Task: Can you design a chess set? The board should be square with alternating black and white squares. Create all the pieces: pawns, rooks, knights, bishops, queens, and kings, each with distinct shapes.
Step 1806:
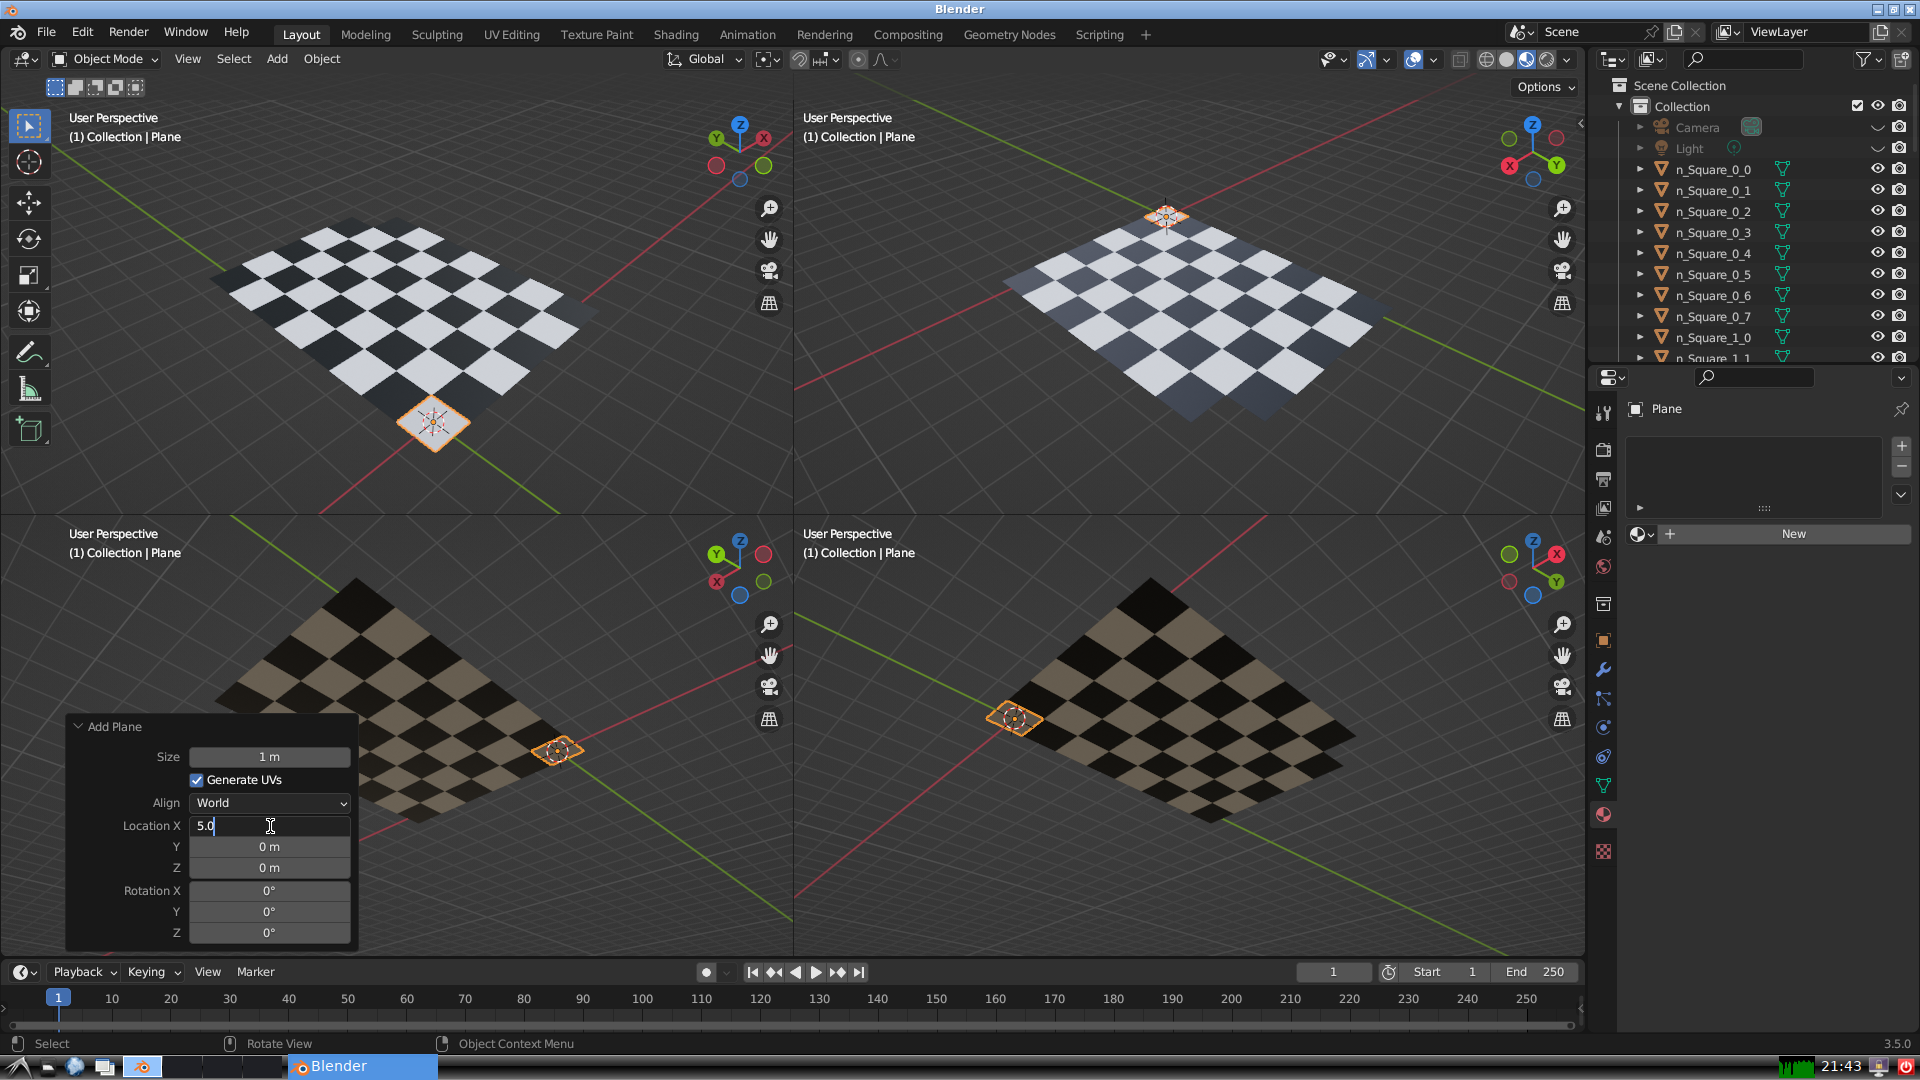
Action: {"key_press": ['Return']}